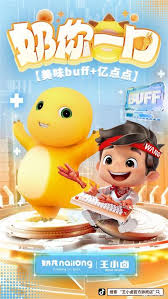
Label: nailong